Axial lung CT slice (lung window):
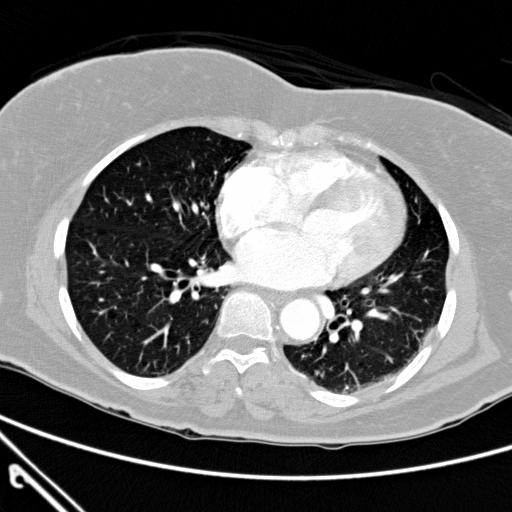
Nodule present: no